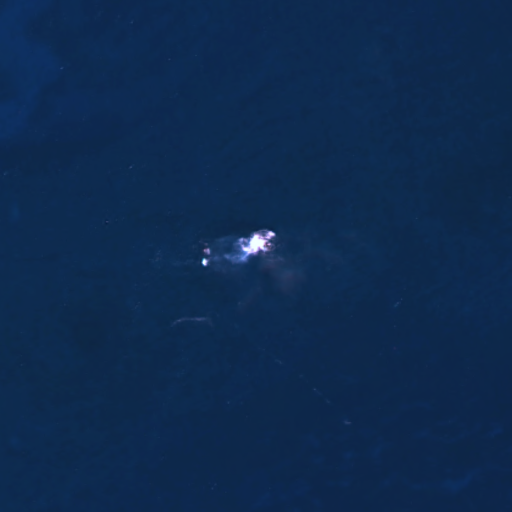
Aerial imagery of island in Hawaii named Wahinemakanui containing only unknown